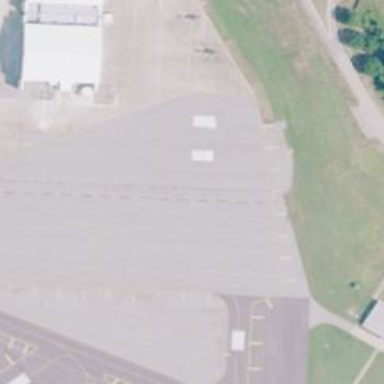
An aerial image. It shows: Image of taxiway at airport.